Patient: sex F, age 61
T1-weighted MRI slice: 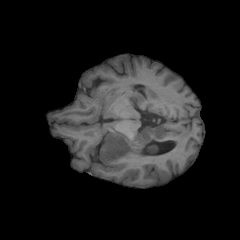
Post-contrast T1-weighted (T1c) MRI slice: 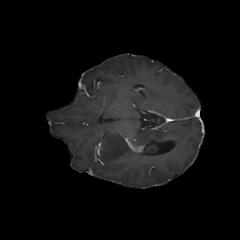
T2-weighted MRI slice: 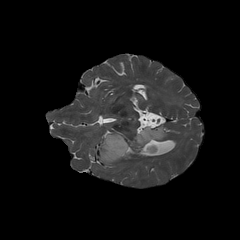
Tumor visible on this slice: yes
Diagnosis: Astrocytoma, IDH-wildtype
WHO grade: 2